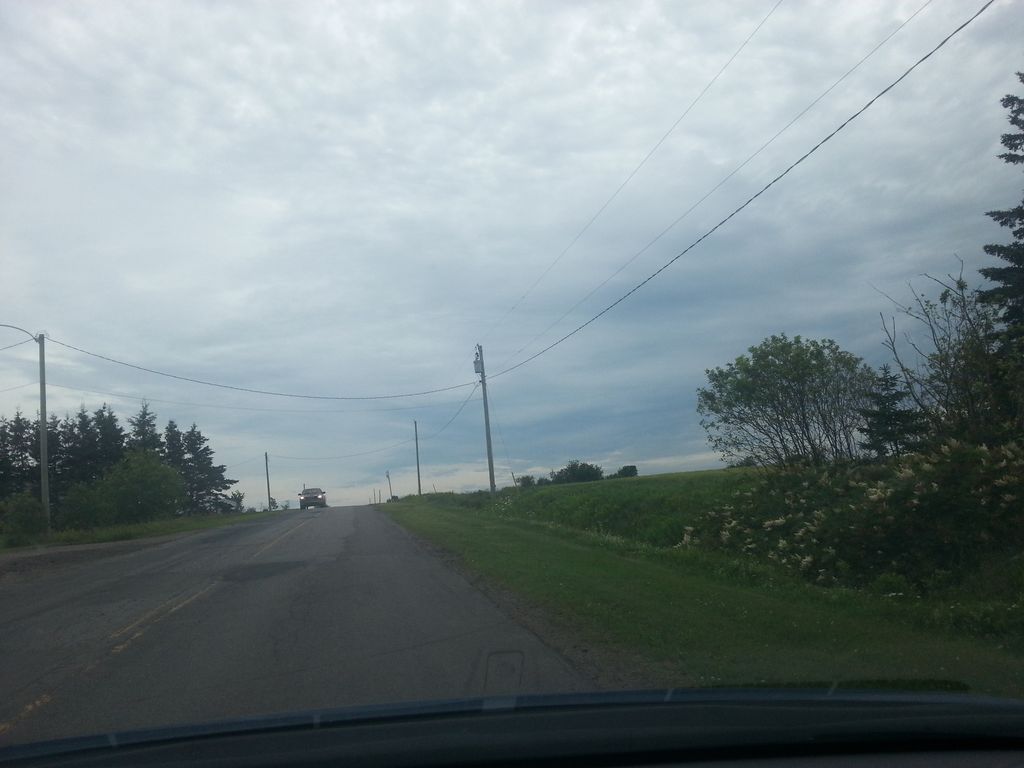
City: charlottetown